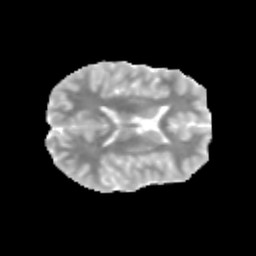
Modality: MD
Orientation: axial
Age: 13
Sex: male
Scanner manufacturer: siemens
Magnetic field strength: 3 T
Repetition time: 3.8 s
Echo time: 0.07 s